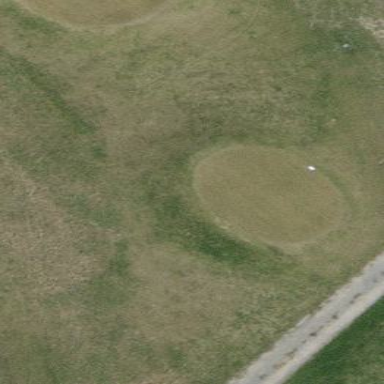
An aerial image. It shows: Grass area designated as golf tee.